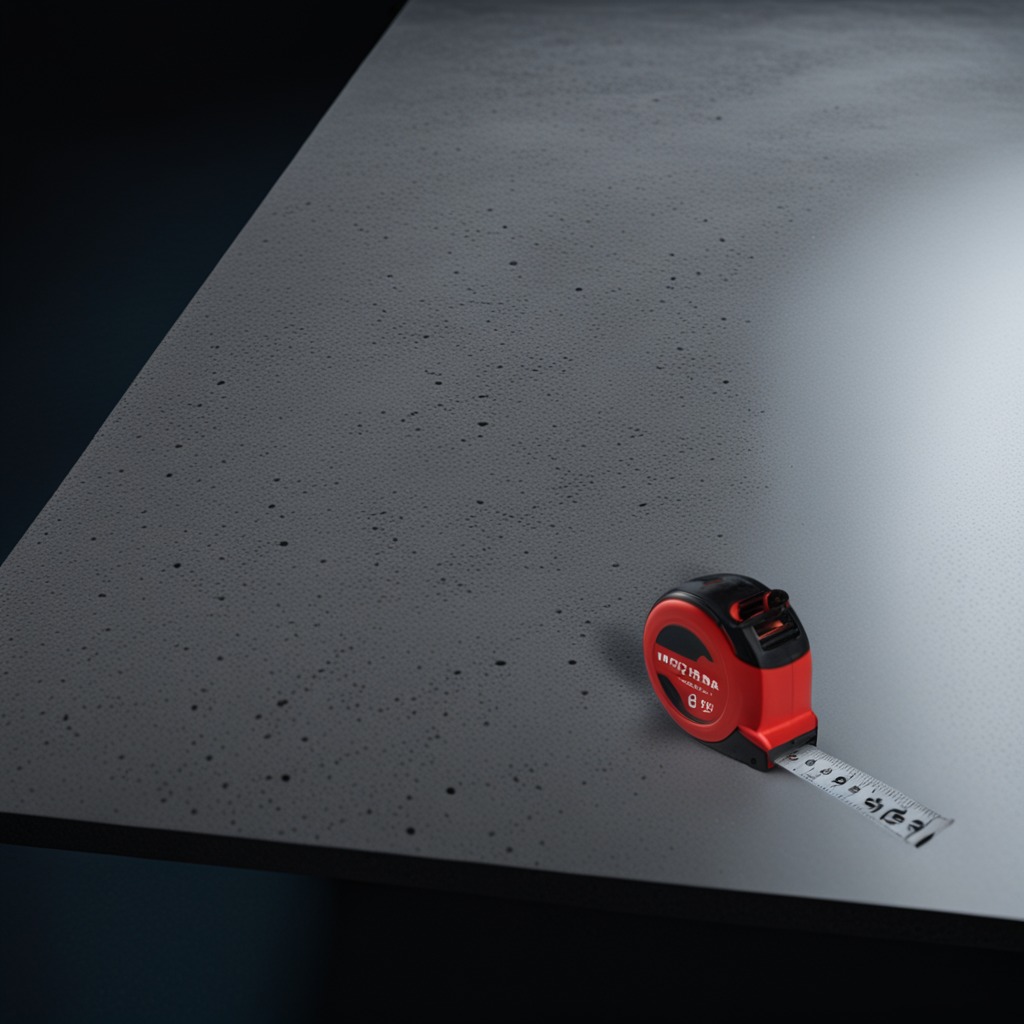
A measuring tape is lying on the clean granite table inside a workshop at night.